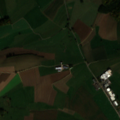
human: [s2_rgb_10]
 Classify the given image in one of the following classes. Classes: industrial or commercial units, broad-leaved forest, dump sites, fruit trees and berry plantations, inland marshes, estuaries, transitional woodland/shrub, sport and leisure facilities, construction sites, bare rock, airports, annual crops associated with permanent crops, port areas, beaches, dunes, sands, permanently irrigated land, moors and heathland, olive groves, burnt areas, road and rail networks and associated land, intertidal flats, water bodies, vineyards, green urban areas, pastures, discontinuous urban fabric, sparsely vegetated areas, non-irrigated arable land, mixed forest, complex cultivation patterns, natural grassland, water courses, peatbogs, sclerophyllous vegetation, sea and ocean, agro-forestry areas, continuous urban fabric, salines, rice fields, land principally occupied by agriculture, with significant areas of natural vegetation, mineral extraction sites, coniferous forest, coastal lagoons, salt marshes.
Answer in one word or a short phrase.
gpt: discontinuous urban fabric, non-irrigated arable land, complex cultivation patterns, broad-leaved forest